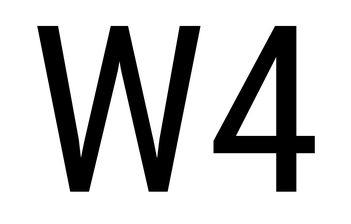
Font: Roboto_Condensed_Regular